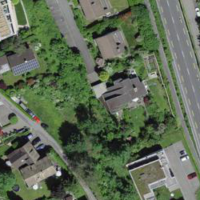
EUNIS habitat code: 55
Species observed at this site:
Cornus sanguinea